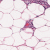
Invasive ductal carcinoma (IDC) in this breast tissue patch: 1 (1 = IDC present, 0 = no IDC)